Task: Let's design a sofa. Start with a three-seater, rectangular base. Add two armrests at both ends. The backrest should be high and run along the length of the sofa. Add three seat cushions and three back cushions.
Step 4:
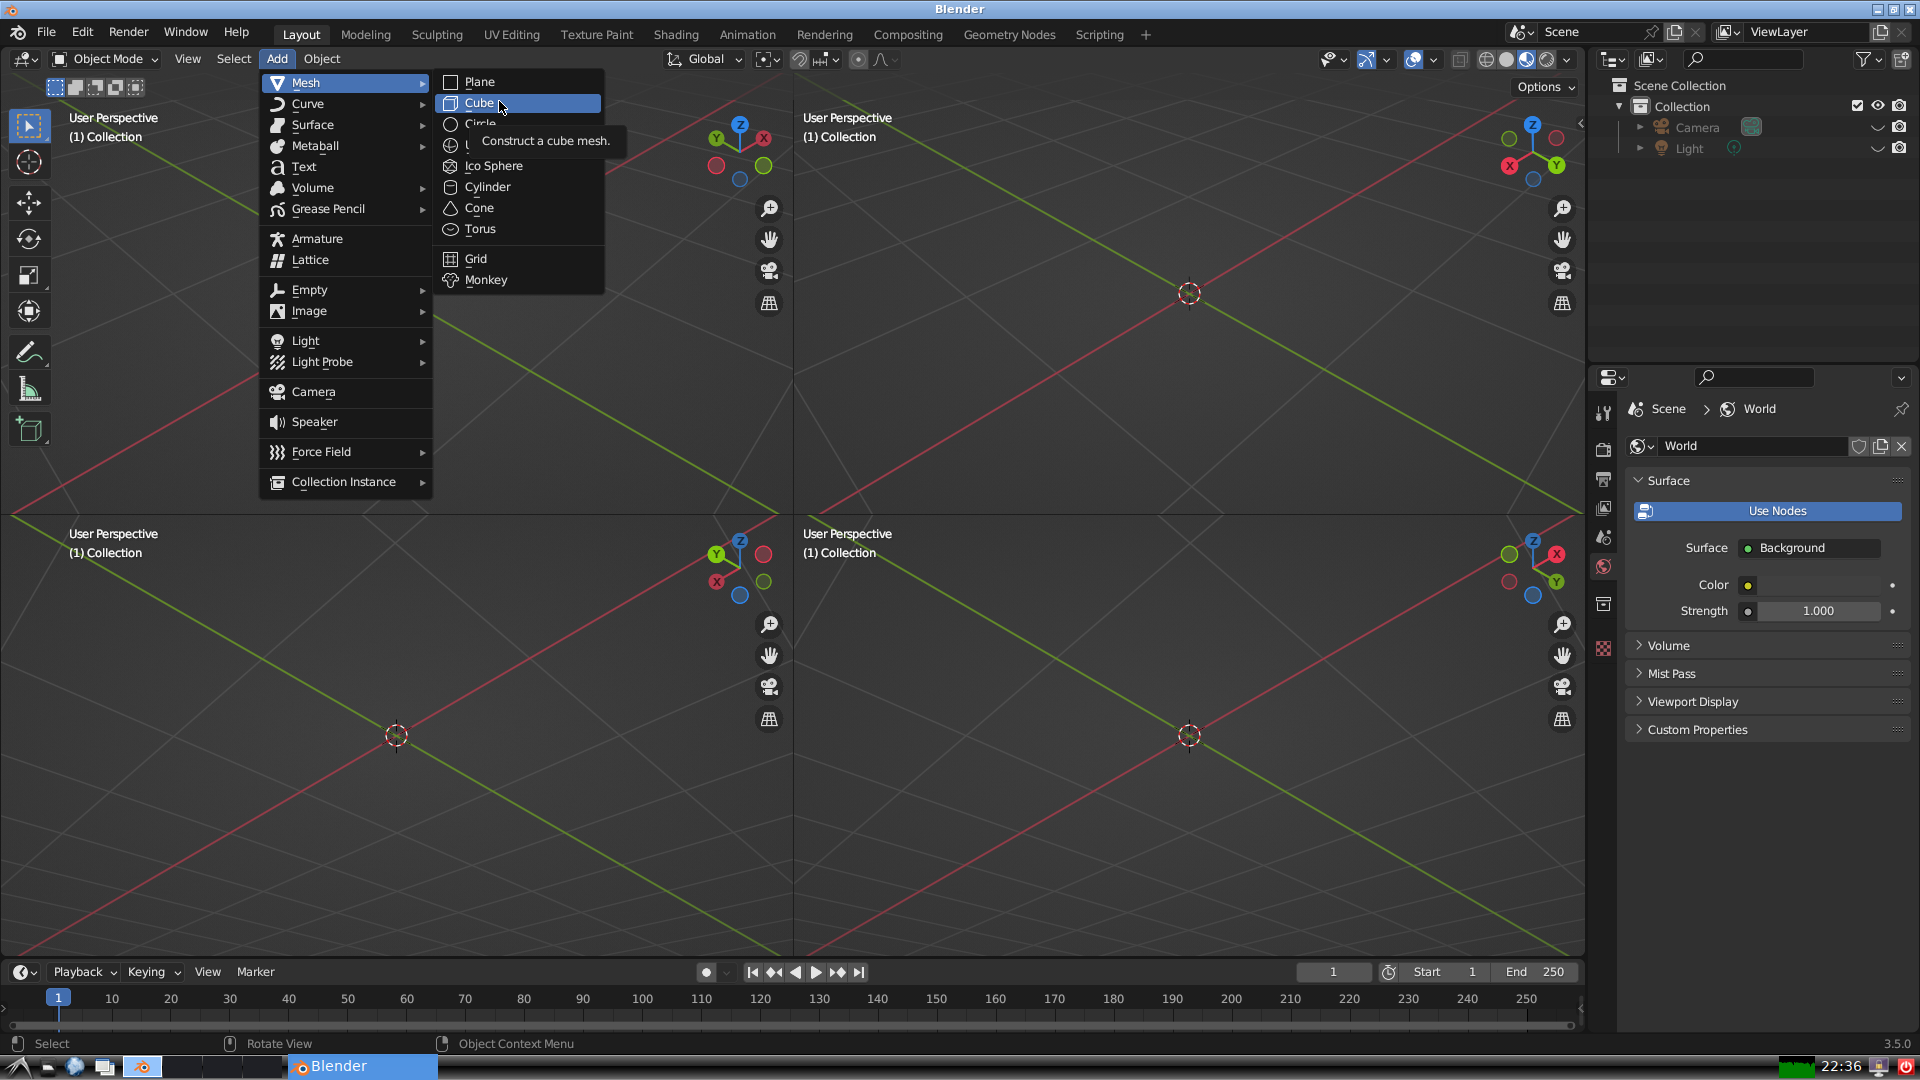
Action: click: no